Field crop: maize
Growth stage: 2
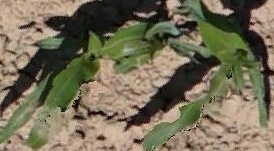
Species: maize